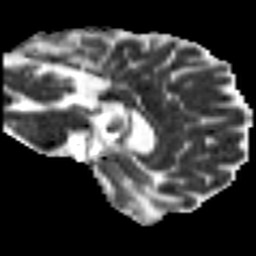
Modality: MD
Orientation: sagittal
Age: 45
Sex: male
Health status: ill
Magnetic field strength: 3 T
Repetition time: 9 s
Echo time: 0.093 s